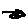
Label: tree